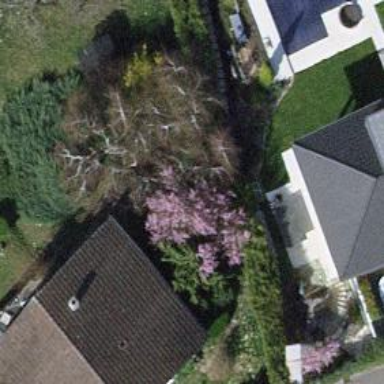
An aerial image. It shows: Garden tree with needle-leaved evergreen foliage.